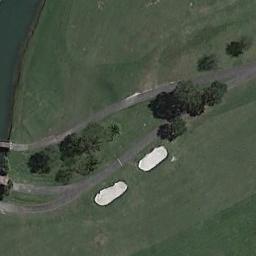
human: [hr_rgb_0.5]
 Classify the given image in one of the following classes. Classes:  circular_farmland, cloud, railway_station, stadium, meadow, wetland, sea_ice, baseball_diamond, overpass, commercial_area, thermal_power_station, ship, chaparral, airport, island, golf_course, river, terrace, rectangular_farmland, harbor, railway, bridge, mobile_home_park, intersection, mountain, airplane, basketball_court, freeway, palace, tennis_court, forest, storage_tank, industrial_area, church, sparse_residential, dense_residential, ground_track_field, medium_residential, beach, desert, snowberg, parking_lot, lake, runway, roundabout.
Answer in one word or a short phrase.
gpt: golf_course